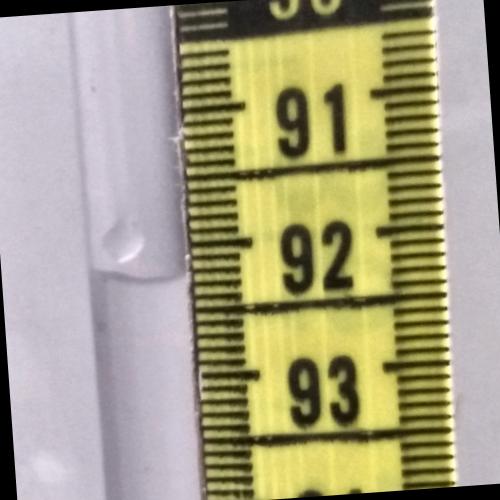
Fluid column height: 92.2 cm